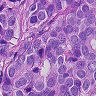
Metastatic tissue present: yes